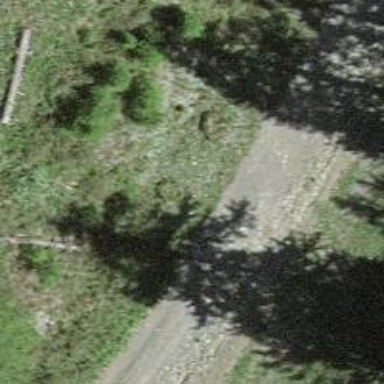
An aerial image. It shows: Intermediate downhill track with grade2 type surface.